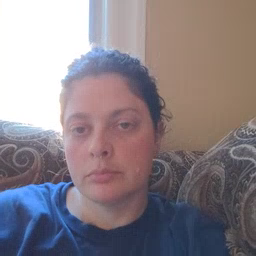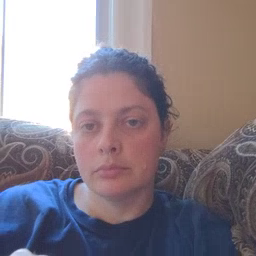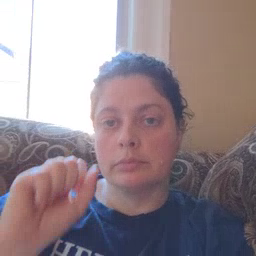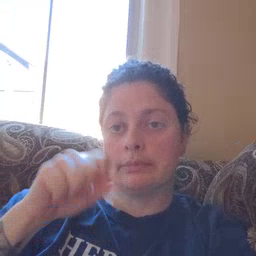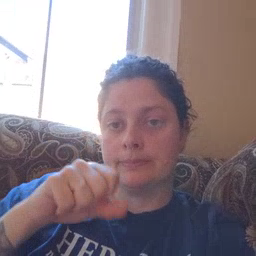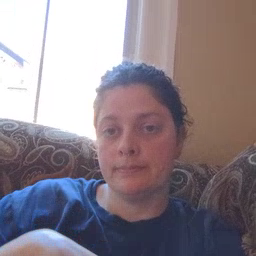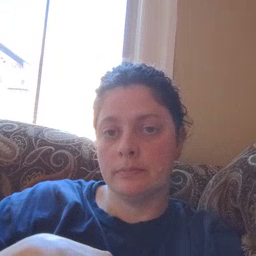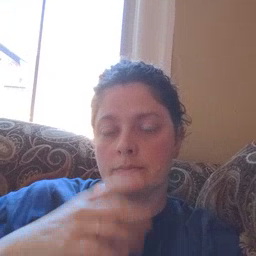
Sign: yes